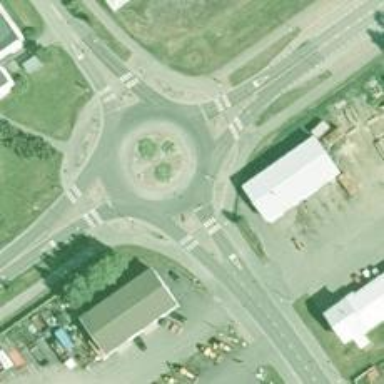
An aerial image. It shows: Tertiary road made of asphalt leading to roundabout junction.